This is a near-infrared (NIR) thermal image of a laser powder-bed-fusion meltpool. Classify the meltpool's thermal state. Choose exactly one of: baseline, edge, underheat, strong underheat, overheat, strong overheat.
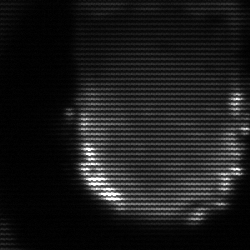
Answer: baseline